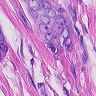
Metastatic tissue present: yes